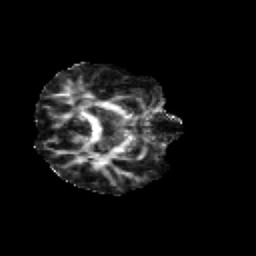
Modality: FA
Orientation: axial
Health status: healthy
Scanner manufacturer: siemens
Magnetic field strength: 3 T
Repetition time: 12 s
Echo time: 0.092 s